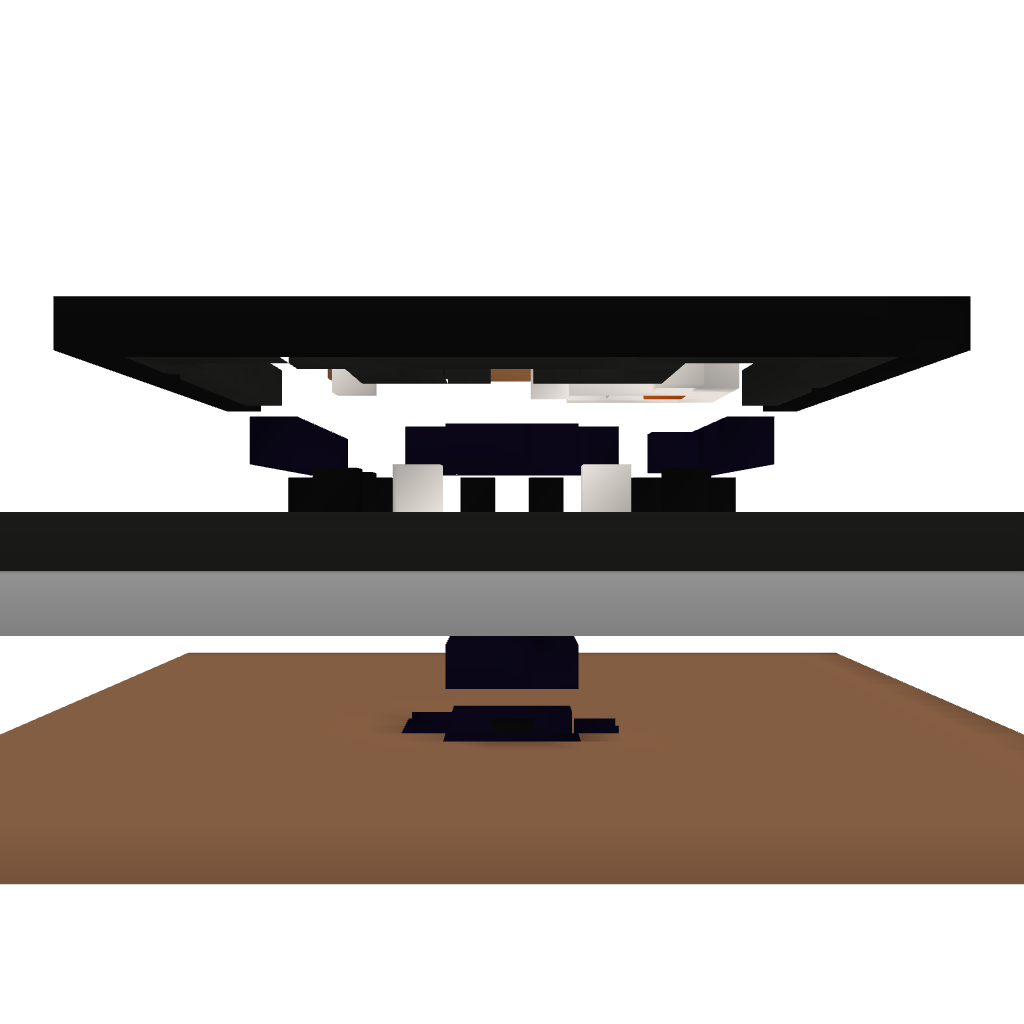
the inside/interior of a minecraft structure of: Modern Style Bank